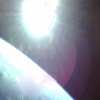
Label: sunburn